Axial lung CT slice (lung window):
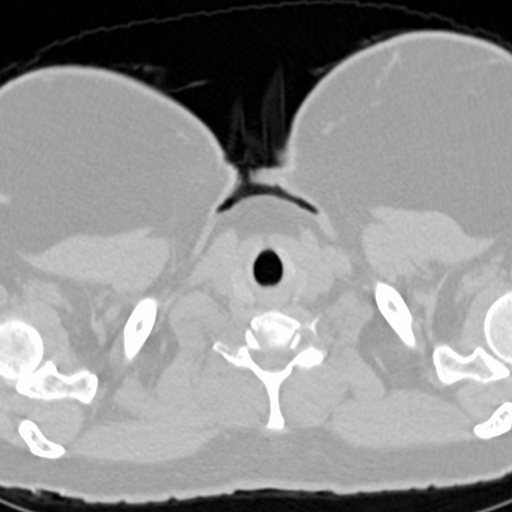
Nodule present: no